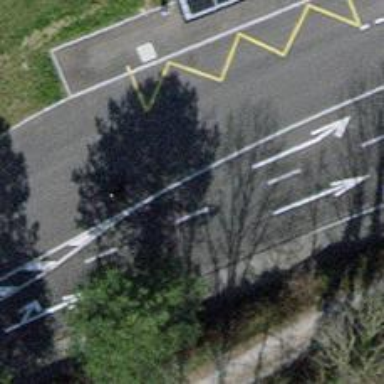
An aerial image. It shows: Bus stop with designated public transport stop position.